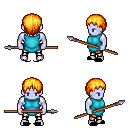
a pixel art fantasy rpg character, male body template, dark elf, purple skin, teal tunic, gold greaves, light blonde plain hairstyle, black slippers, spear, four views (front, back, left, right), 2x2 character sprite sheet, small pixel art, hard edges, no anti-aliasing